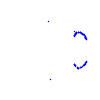
Particle: proton